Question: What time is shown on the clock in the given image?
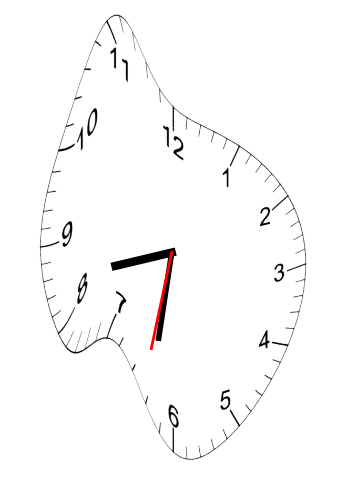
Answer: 08:31:32